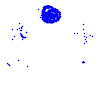
Particle: pion